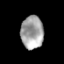
Tissue: prostate
Cell type: T cells
Senescence score: 0.3444
Nuclear area (px): 730
Mean DAPI intensity: 163.015